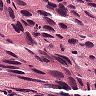
Metastatic tissue present: yes